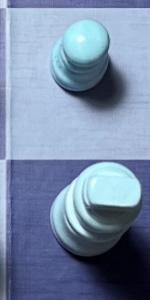
Label: King_White